Question: I decided to collect data from users. And I started adding viewController on the top of mainViewController as also shown in the image below.
My problem is that user could able to interact mainViewcontroller, which mapKit in my case.Whenever user scrolls picker view, it also affects mapViewController at the button!
I dont want user to be able to interact with the mainViewController.

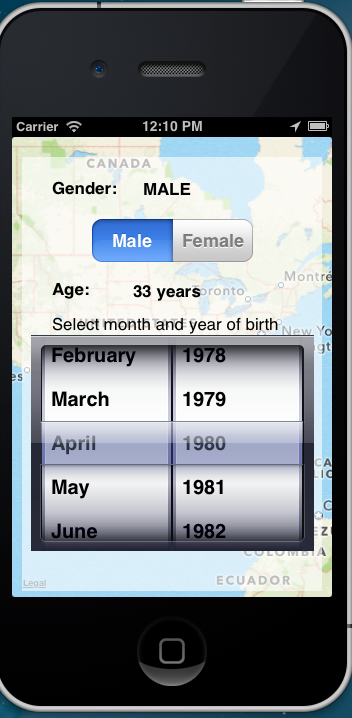
Answer: Another approach would be to take a screenshot of the mainViewController view and use that image as the background to your gender and age collection view. That would have the advantage of only requiring a single view controller to be displayed, perhaps conserving memory.